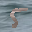
Label: 5